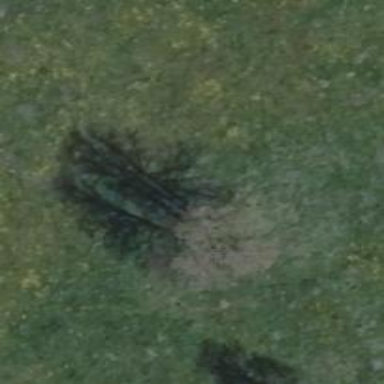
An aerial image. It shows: Deciduous tree with broadleaved leaves.